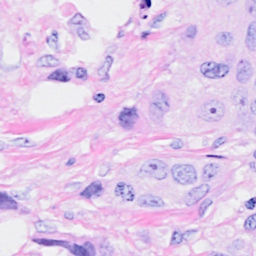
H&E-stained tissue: Breast